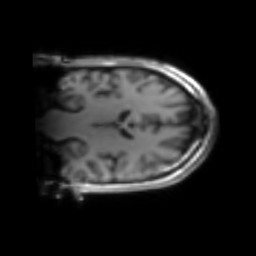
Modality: inplaneT1
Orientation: coronal
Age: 22
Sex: male
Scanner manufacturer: siemens
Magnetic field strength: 3 T
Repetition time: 1.2 s
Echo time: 0.00251 s